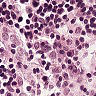
Metastatic tissue present: no